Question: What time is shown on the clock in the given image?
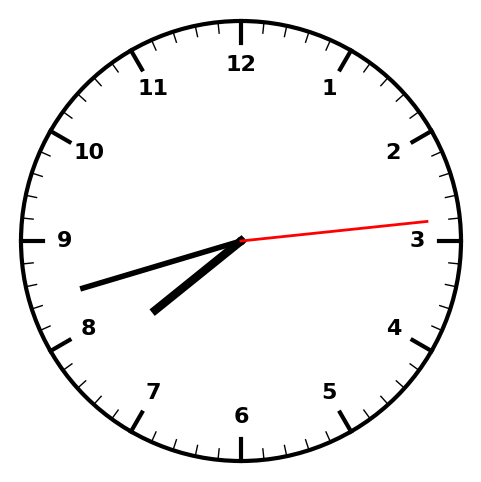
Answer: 07:42:14